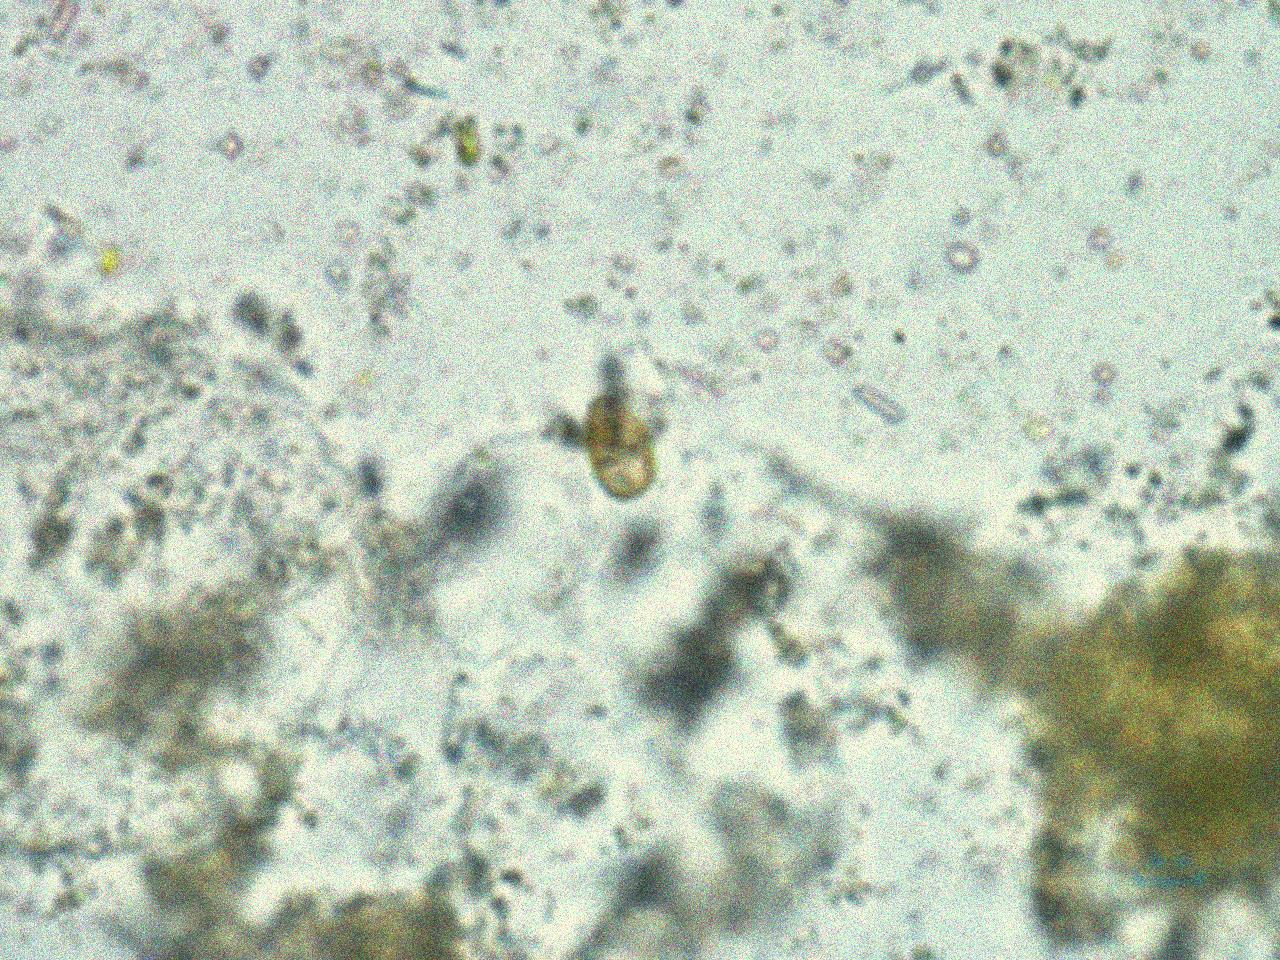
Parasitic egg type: Opisthorchis viverrine